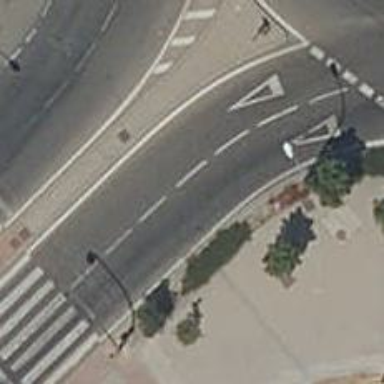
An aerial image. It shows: Road with "give way" sign.